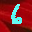
Label: 6